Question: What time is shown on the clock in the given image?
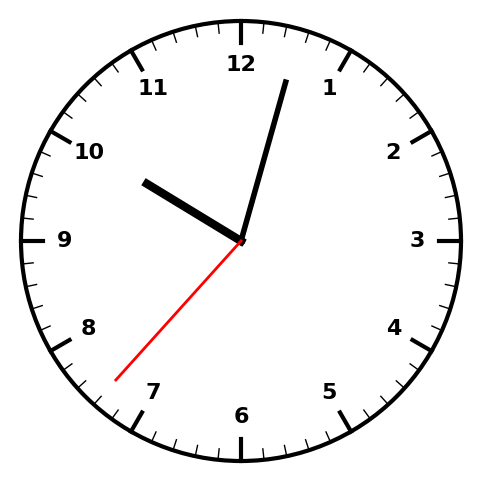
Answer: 10:02:37